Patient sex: M
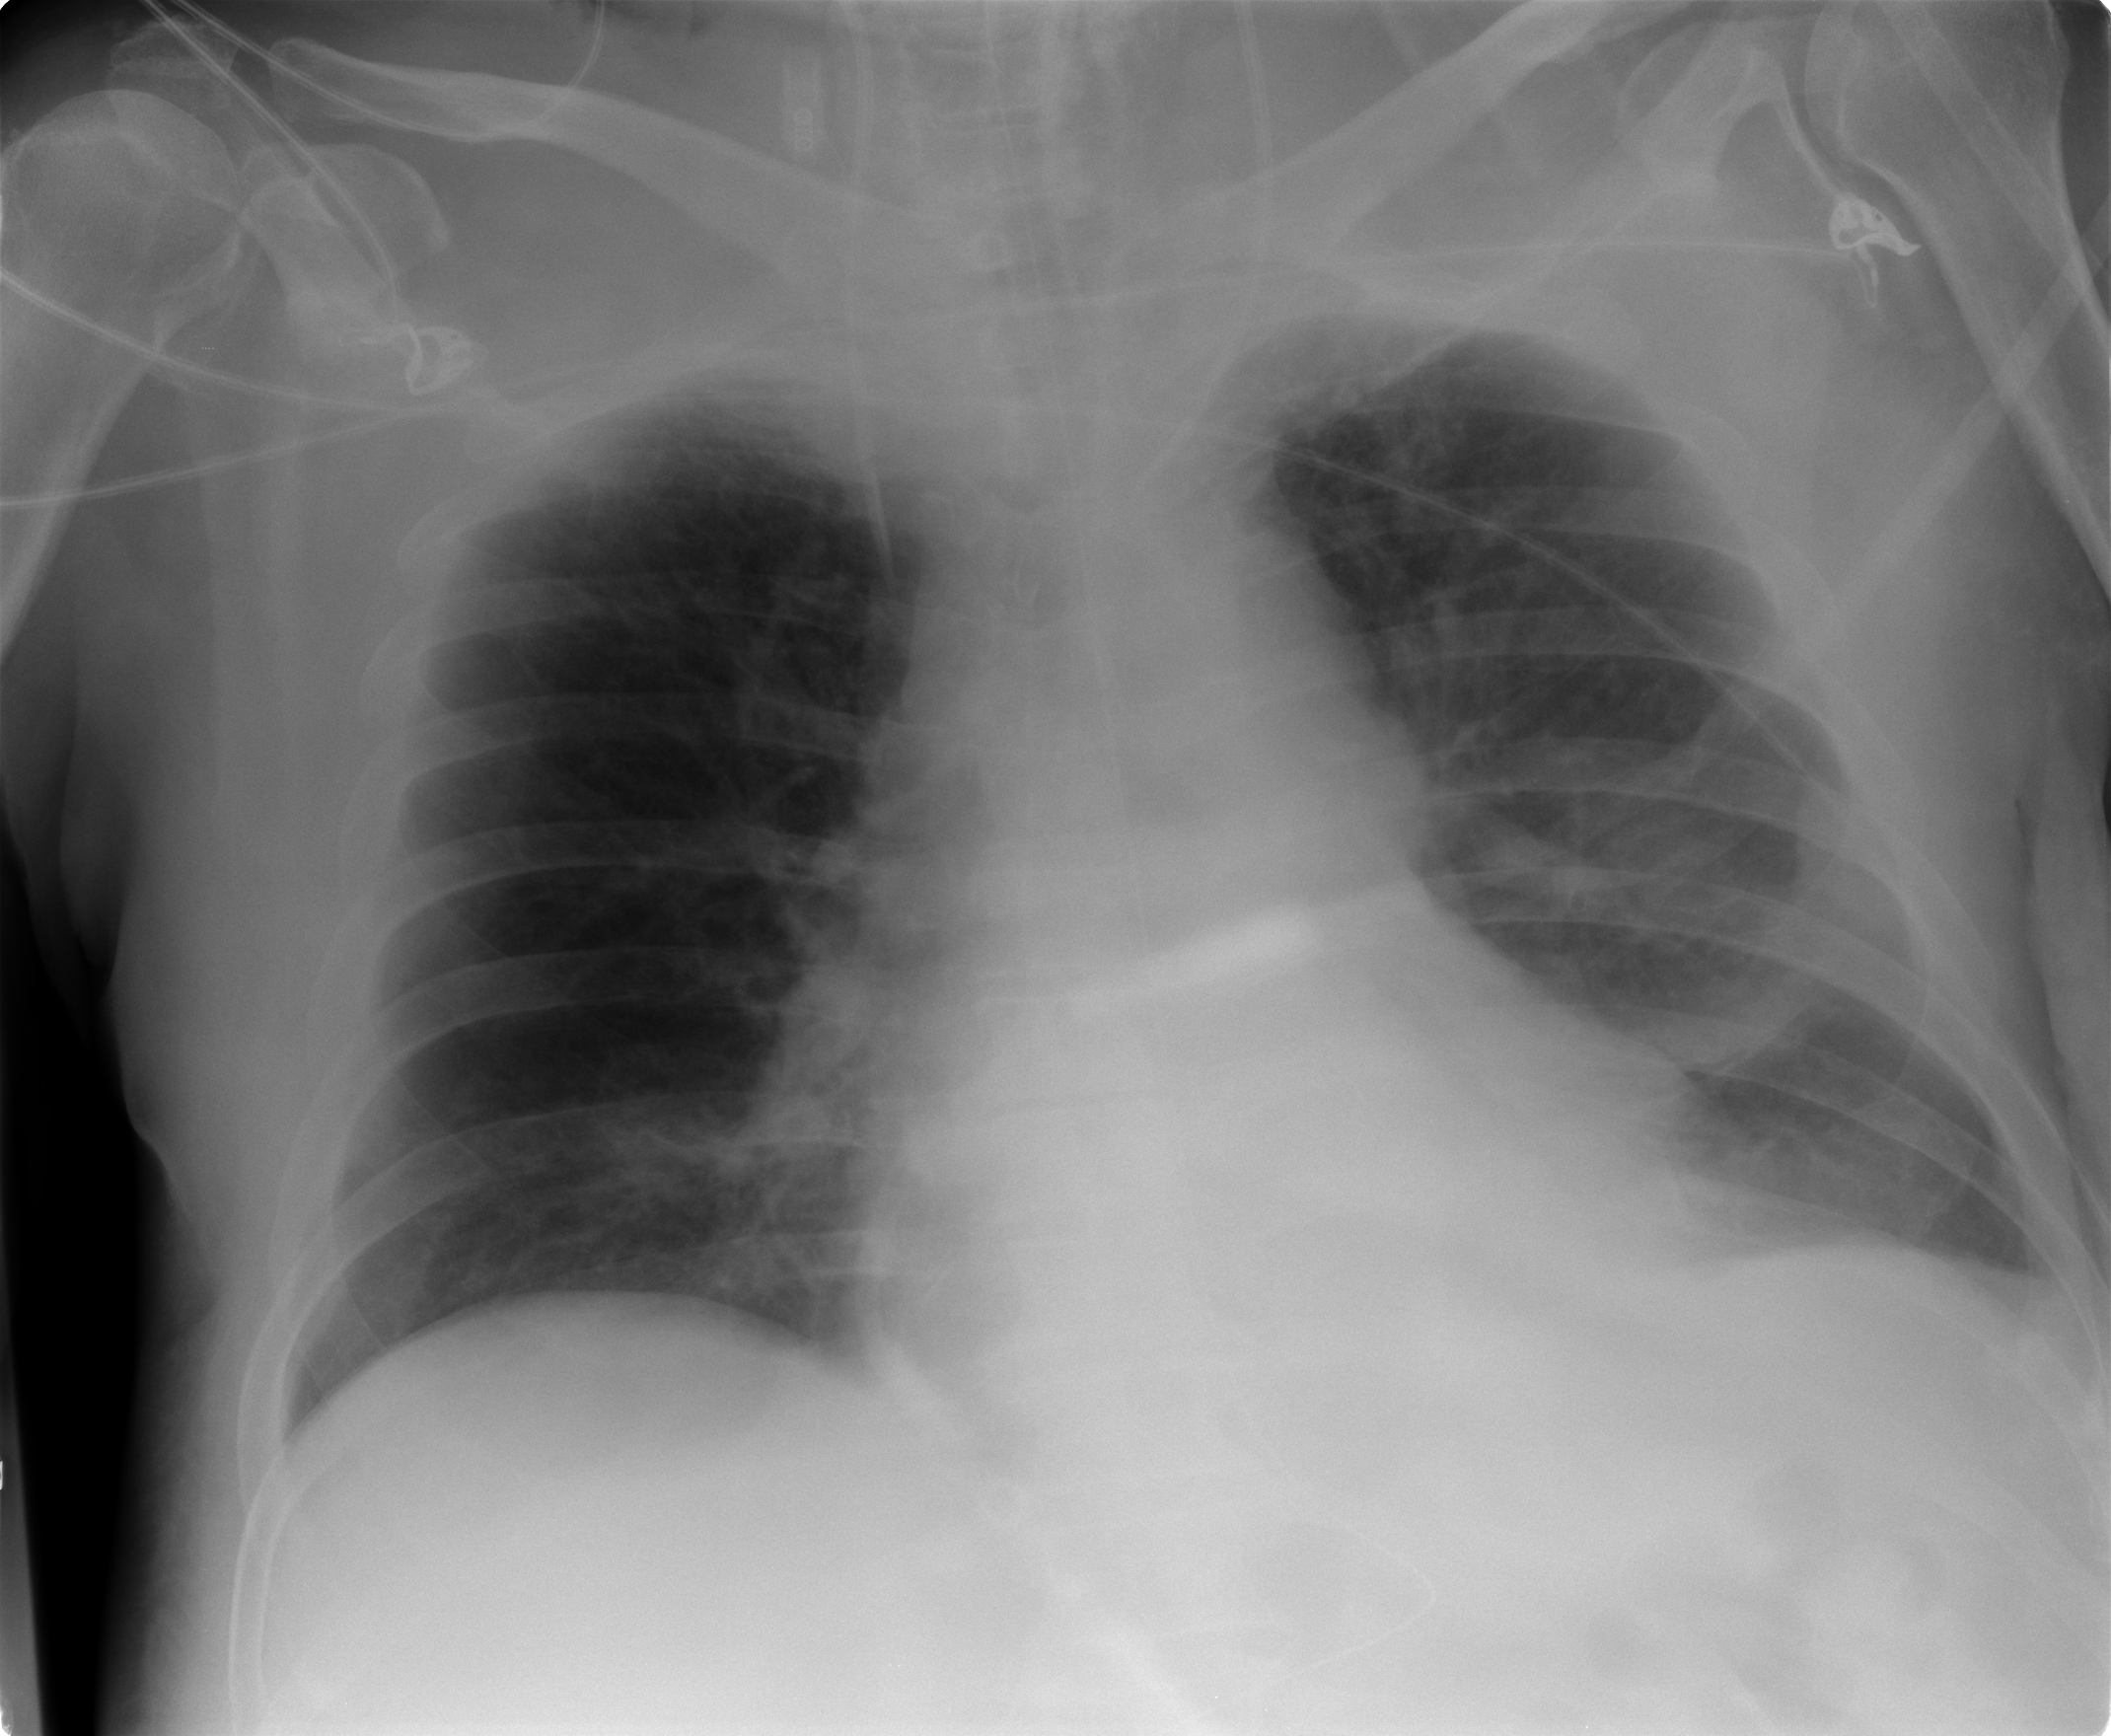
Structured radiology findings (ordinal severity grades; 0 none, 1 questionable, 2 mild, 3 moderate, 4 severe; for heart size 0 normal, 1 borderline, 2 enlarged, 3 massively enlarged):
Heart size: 1
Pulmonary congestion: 2
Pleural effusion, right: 0
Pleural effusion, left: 2
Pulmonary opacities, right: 0
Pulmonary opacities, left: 0
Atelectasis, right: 0
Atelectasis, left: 2